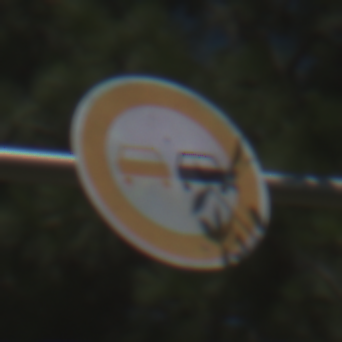
Verkehrszeichen: Ueberholverbot
Umgebung: Outdoor, Special
Tageszeit: Midday
Wetter: PartlyCloudy
Licht: Natural
Jahreszeit: NotSpecified
Kontrast: HighContrast